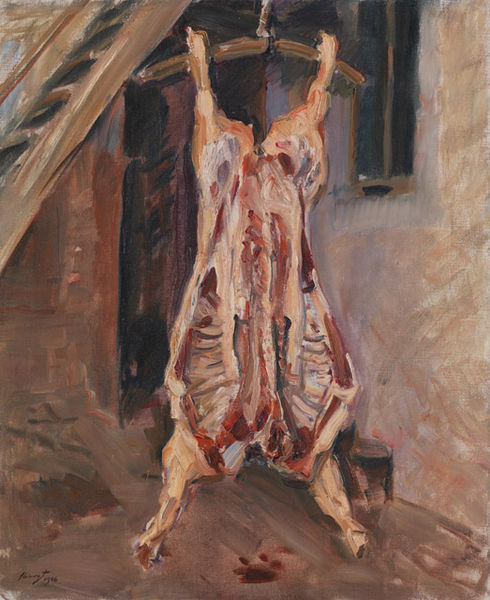
Titel: Geschlachtetes Schwein
Künstler: Max Slevogt
Standort: Karlsruhe
Institution: Staatliche Kunsthalle Karlsruhe
Schlagwörter: dunkel, gemälde, haut, körper, weiß, braun, fenster, holz, tür, haus, rot, tier, beige, expressionismus, malerei, wand, stein, tod, tot, signatur, öl, rosa, stock, stilleben, stillleben, beine, hufe, füße, studie, kette, rind, bauernhof, hof, flut, leiter, treppe, duktus, stufen, bauch, schenkel, befestigung, fleisch, knochen, halterung, hinterhof, blut, fleischer, fleischerei, geschlachtet, haken, hälfte, hängen, metzger, offen, schlachten, schlachter, schlachthof, schwein, schweinehälfte, rippen, wirbelsäule, fass, seiten, hängend, ausbluten, bluten, blutlache, aussen, pinselstriche, aufgehängt, geöffnet, keule, bügel, tropfen, kopflos, innereien, holztreppe, gerippe, hinterläufe, blutfleck, stiege, kadaver, schlachtung, eingeweide, gliedmaßen, aufgehangen, aushängen, ausgenommen, totes tier, ausgehängt, stilllben, ausgebeint, ausgeweidet, auggehängt, aufgeschlitzt, fleiosch, riipe, metzgere, aufgehangt, bauchraum, schlachtkörper, entblutet